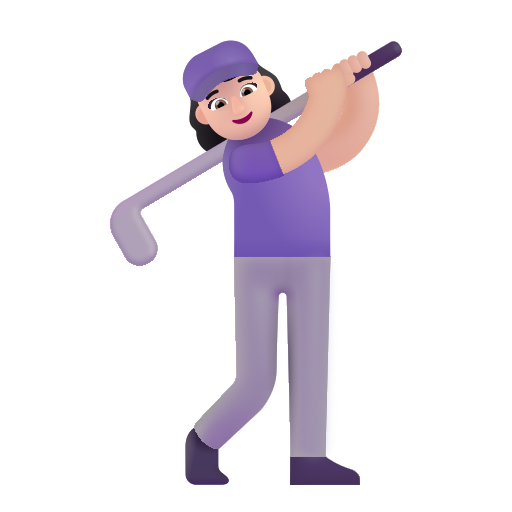
woman golfing color light